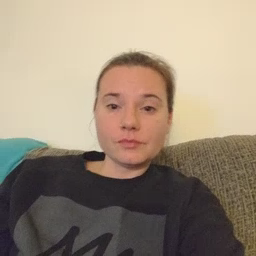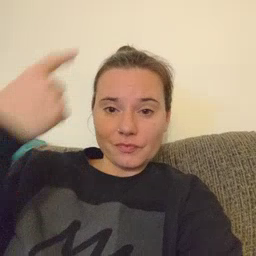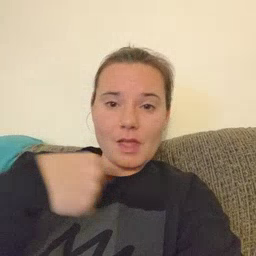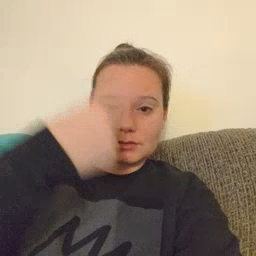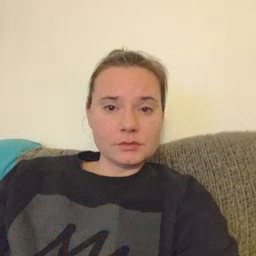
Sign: face